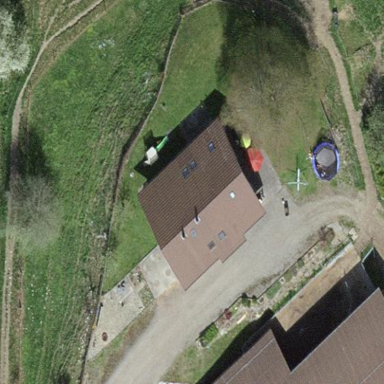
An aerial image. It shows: Barn.